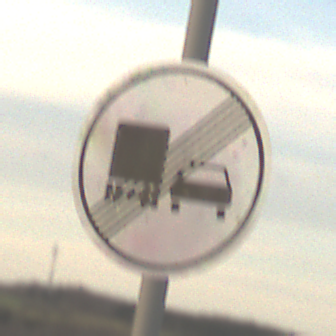
Verkehrszeichen: EndeUeberholverbotKraftfahrzeuge
Umgebung: Outdoor, Nature
Tageszeit: SunriseSunset
Wetter: PartlyCloudy
Licht: Natural
Jahreszeit: NotSpecified
Kontrast: LowContrast